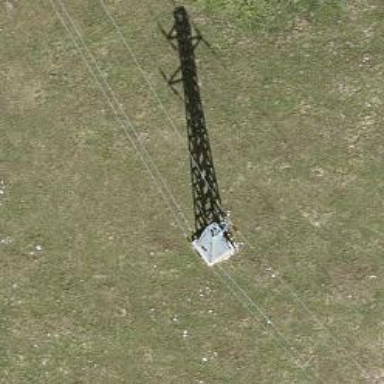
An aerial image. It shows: Lattice structure tower used for power transmission.